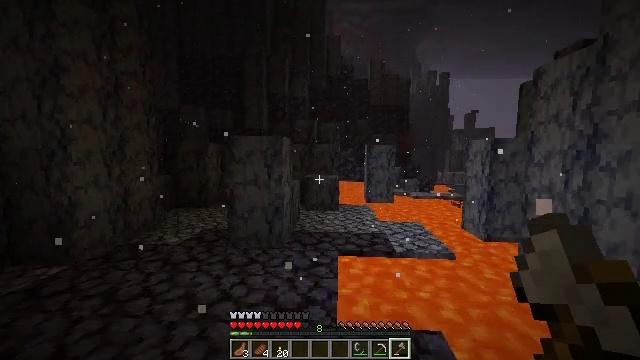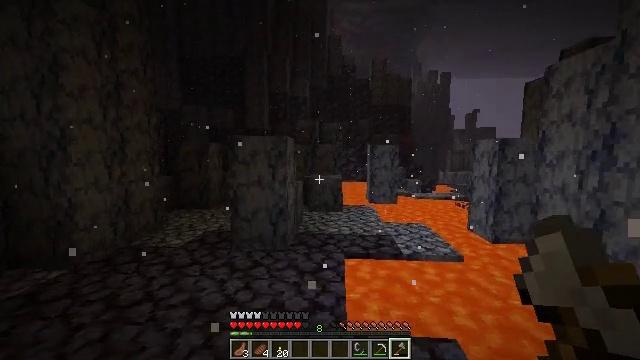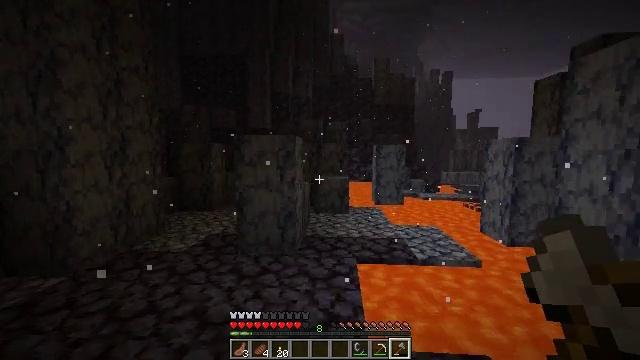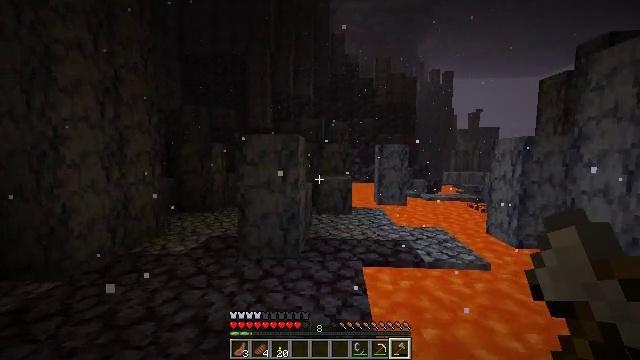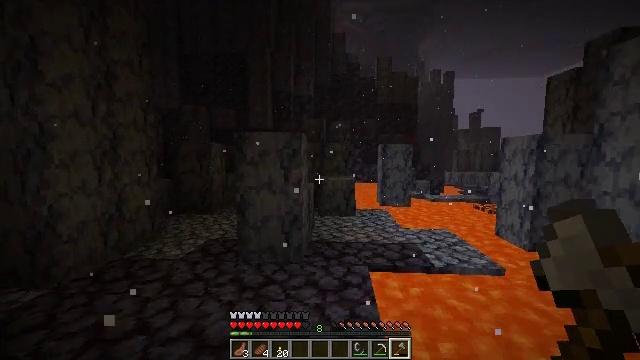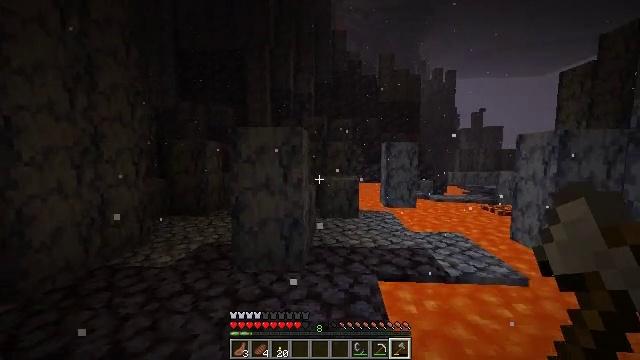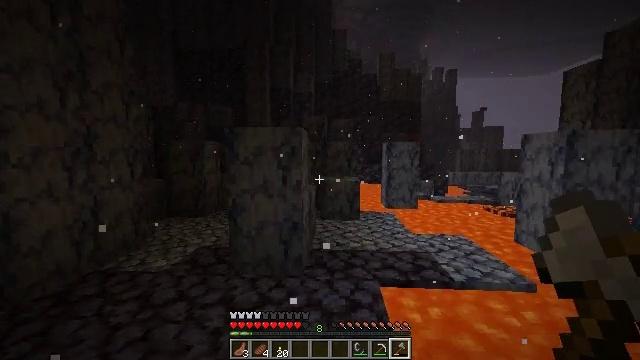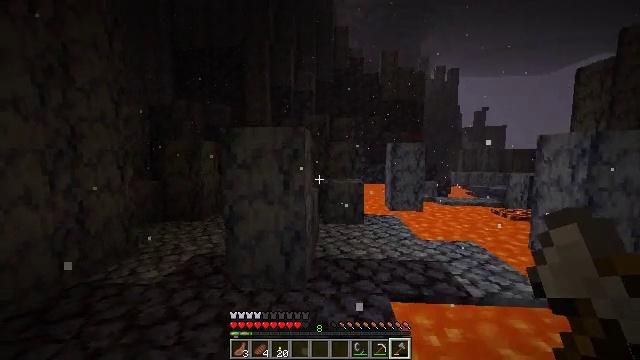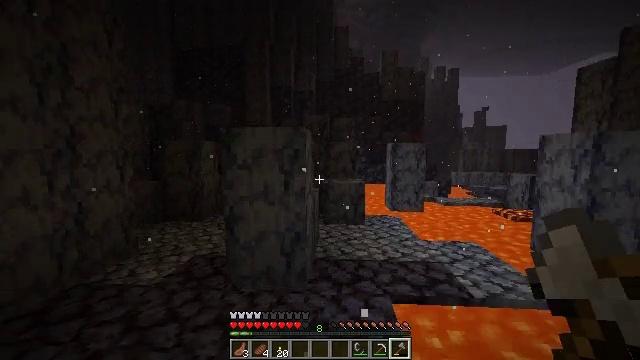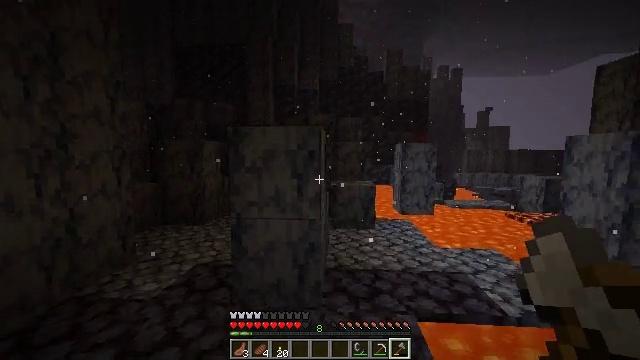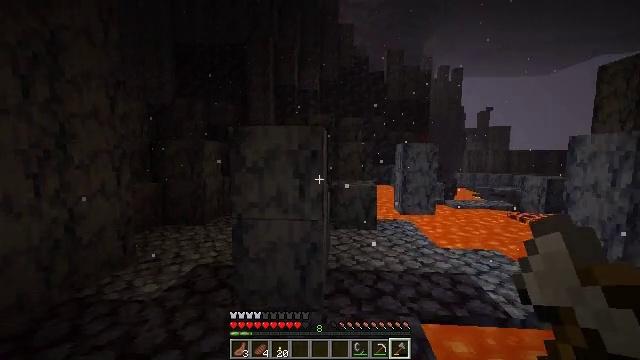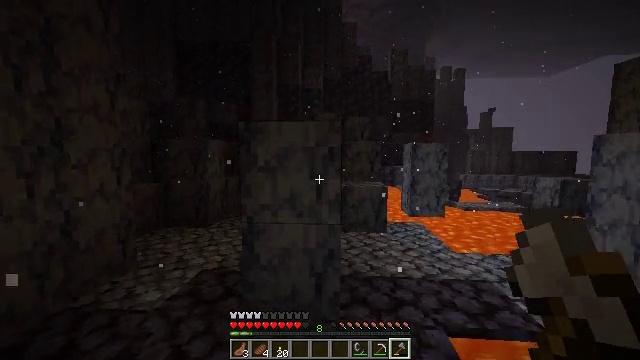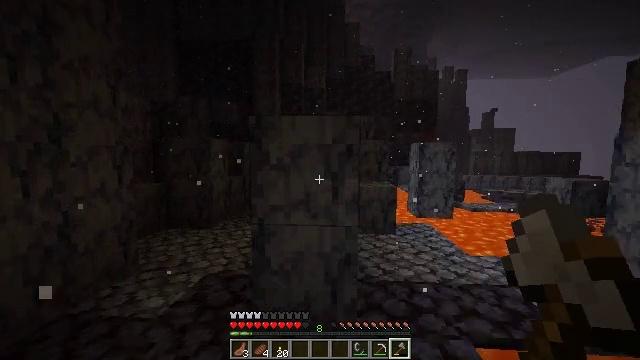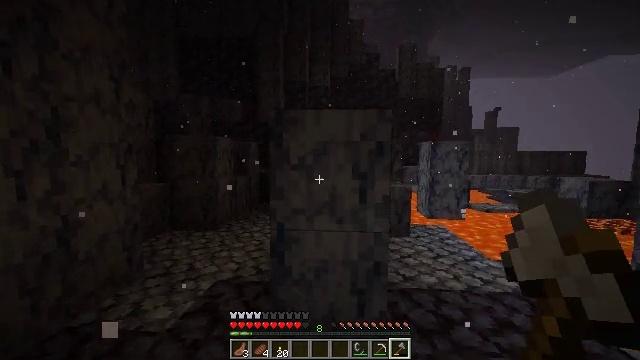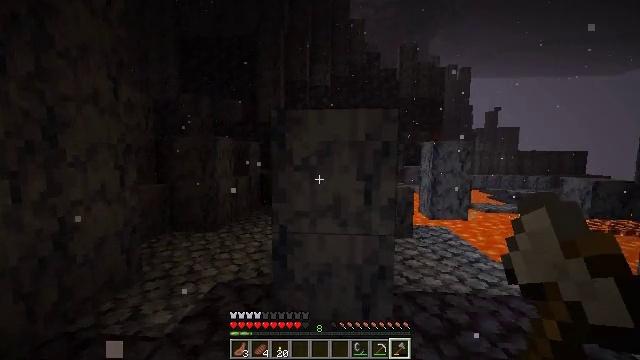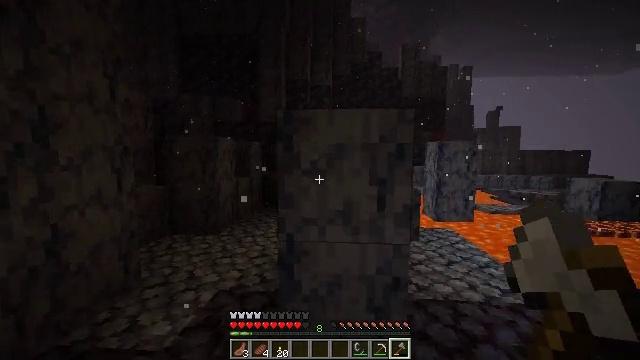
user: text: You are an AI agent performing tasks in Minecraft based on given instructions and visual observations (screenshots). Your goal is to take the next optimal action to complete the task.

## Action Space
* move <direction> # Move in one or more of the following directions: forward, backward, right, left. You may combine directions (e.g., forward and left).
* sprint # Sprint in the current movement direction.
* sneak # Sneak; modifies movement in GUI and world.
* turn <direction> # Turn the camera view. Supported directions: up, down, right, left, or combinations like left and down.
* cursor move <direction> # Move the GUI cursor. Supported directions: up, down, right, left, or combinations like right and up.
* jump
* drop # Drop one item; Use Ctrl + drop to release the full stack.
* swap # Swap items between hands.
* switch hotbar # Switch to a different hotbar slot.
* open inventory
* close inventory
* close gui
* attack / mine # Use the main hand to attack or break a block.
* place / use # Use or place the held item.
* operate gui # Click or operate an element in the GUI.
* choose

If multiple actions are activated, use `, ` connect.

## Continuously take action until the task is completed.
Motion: motion action
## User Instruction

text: Fight hostile mobs.
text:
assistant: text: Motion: move forward and move left
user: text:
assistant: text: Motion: move forward
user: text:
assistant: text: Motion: move forward
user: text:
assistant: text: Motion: move forward
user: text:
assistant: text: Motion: move forward
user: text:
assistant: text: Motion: move forward
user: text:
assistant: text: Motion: move forward and move left
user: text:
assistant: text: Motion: move forward and move left
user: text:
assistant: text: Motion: move forward and move left
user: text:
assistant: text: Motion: move forward and move left
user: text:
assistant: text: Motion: move forward and move left
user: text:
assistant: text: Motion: move forward and move left
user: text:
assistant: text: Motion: move forward and move left
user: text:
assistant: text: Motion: move forward
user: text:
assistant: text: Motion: move forward and move left
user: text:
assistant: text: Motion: move forward and move left
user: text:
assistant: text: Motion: move forward and move left
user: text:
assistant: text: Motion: move forward and move left, turn right
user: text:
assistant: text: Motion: move forward and move left, turn right
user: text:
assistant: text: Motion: move forward and move left, turn right
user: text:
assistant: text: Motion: move forward and move left, turn right
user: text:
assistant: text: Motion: move forward and move left, turn right
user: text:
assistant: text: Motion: move forward and move left, turn right
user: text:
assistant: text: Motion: move forward, turn right
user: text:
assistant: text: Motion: move forward, turn right
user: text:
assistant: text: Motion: move forward and move left
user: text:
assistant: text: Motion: move forward and move left, turn right
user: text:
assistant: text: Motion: move forward and move left, turn right
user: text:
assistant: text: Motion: move forward and move left, turn right
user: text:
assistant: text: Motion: move forward, turn right